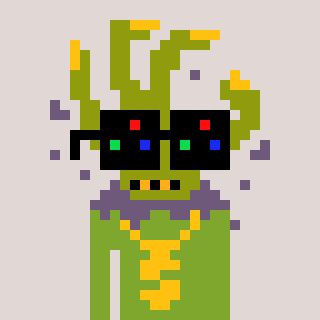
a pixel art character with square black sunglasses, a zombie-hand-shaped head and a slimegreen-colored body on a warm background